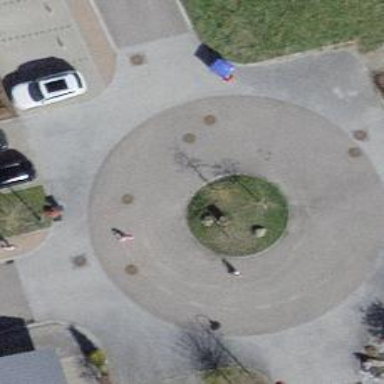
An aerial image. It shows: Turning circle on the road.